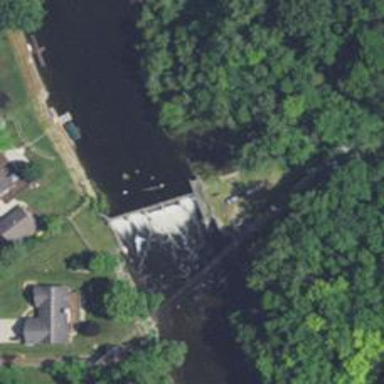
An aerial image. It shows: Weir along the waterway.